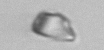
Label: detritus_transparent